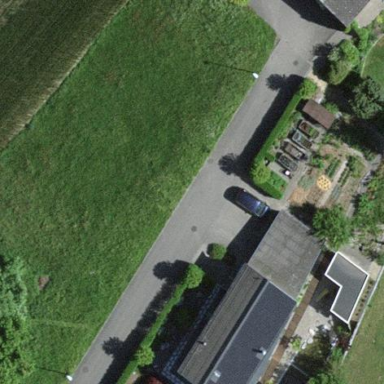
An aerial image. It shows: Detached building.